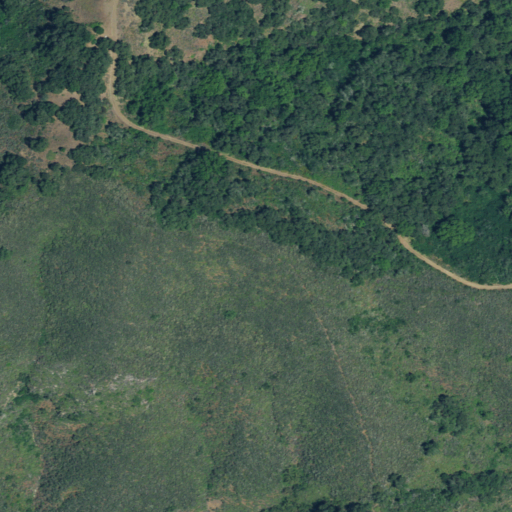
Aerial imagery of mountain in California named Twin Peaks containing shrub, mixed forest, and evergreen forest